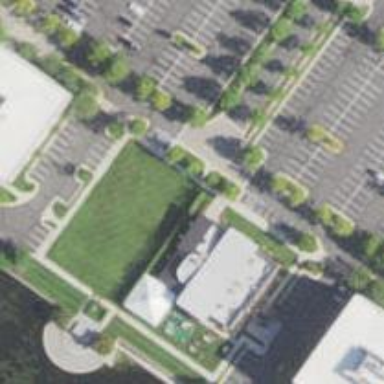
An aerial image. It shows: Parking space is available.